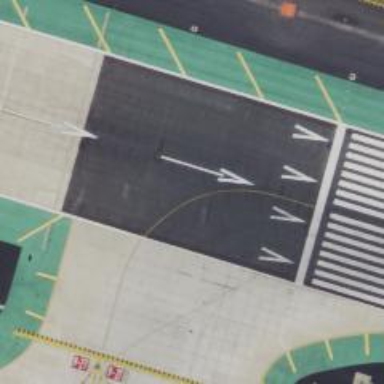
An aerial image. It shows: Image of taxiway at airport.